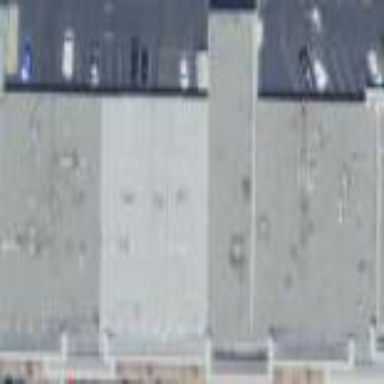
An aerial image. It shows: Retail building.